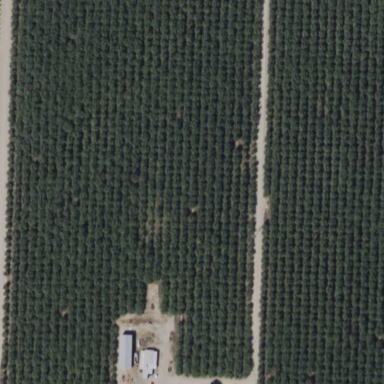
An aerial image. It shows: Almond orchard with rows of almond trees.